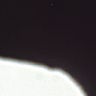
Metastatic tissue present: no